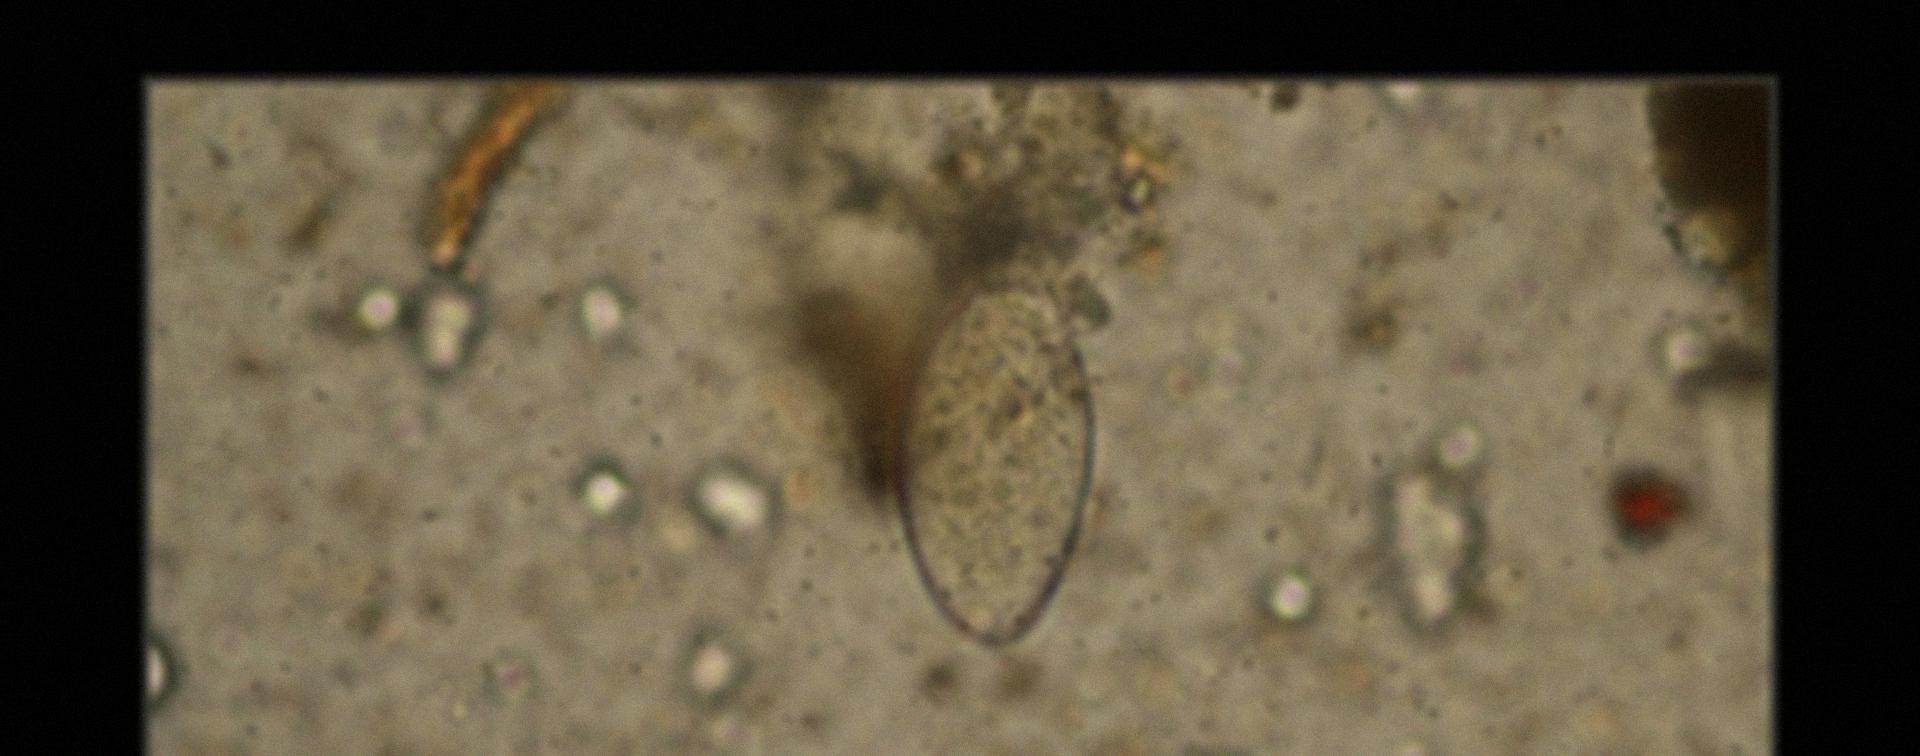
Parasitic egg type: Fasciolopsis buski